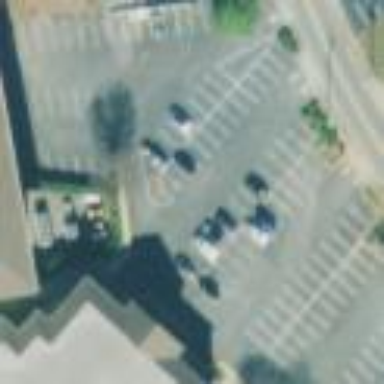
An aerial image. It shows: Parking area with asphalt surface.